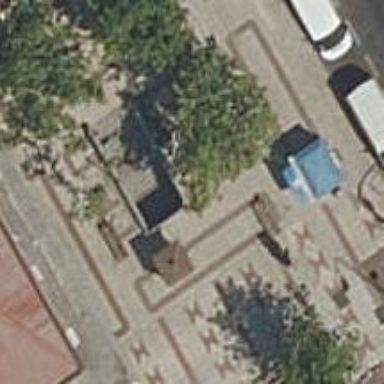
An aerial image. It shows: Subway entrance.